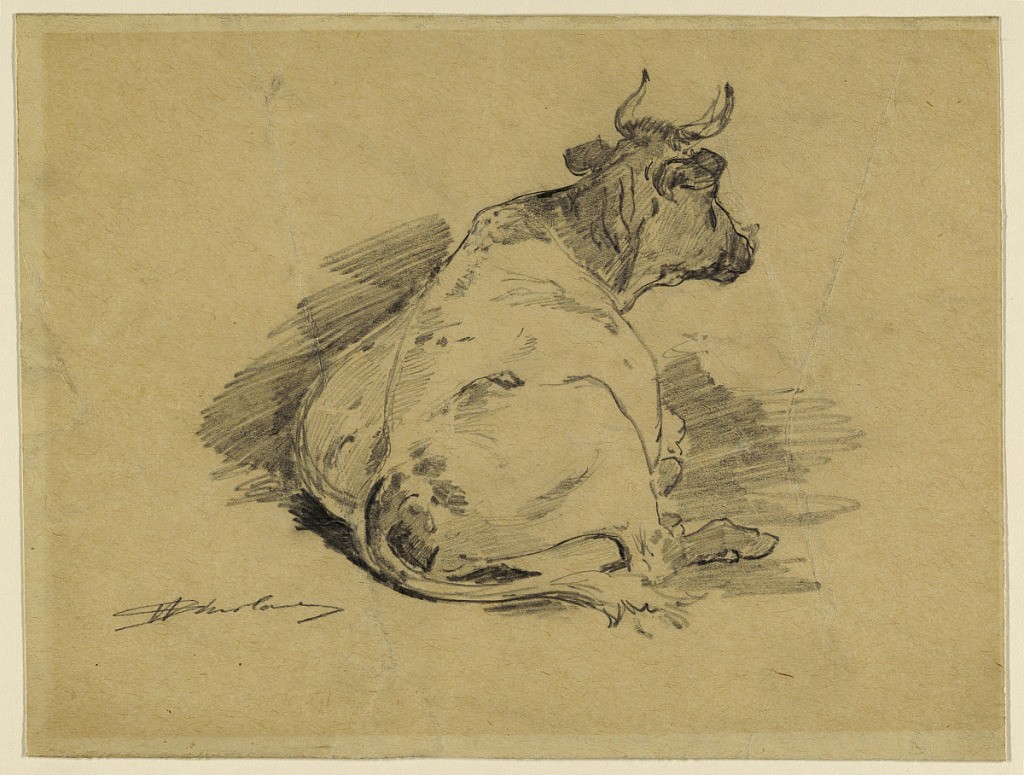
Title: Study of a Lying Cow
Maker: Walter Shirlaw, American, b. Scotland, 1838–1909
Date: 1875–80
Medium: Graphite on paper
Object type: Drawing
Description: The cow is shown from the back with raised head.